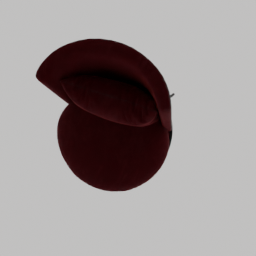
Label: furniture